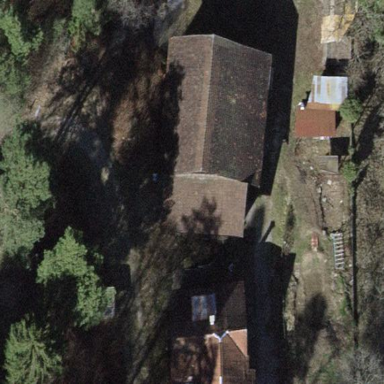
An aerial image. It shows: Farm building.